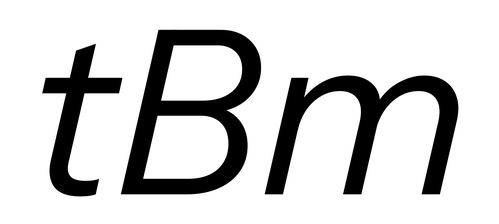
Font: InstrumentSans-Italic_Italic